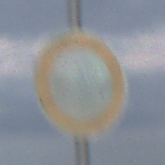
Verkehrszeichen: VerbotFahrzeugeAllerArt
Umgebung: Outdoor, Nature
Tageszeit: SunriseSunset
Wetter: PartlyCloudy
Licht: Natural
Jahreszeit: NotSpecified
Kontrast: LowContrast